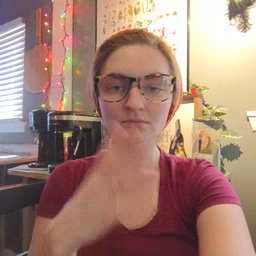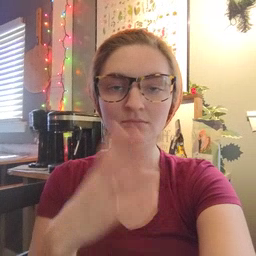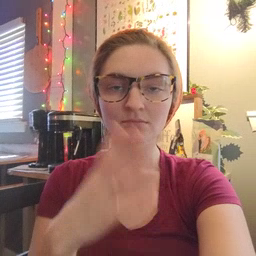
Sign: look